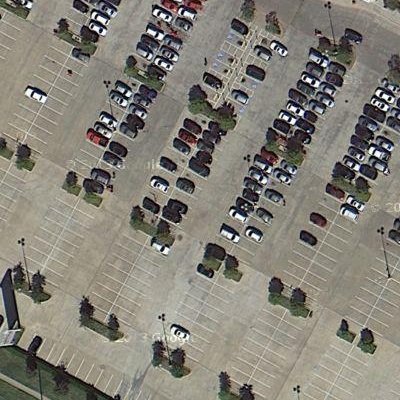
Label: Parking